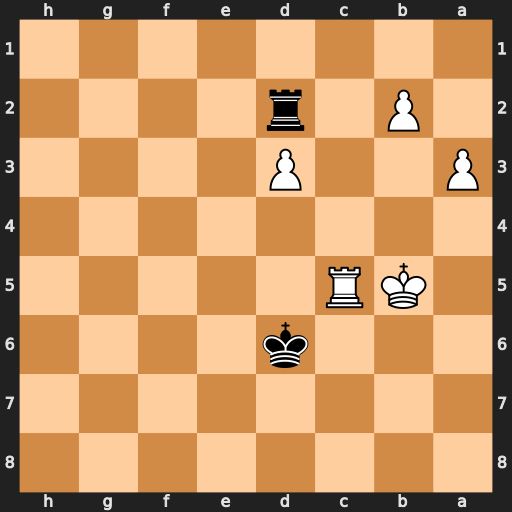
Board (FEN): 8/8/3k4/1KR5/8/P2P4/1P1r4/8
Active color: b
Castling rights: -
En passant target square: -
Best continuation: Rxb2+ Kc4 Rc2+ Kb4 Rxc5